Question: I find very difficult to put labels for sites with a DCA in a autoplot or ggplot.
I also want to differentiate the points on the autoplot/ggplot according to their groups.
This is the data and the code I used and it went well until the command for autoplot/ggplot:
'''
library(vegan)
data(dune)
d <- vegdist(dune)
csin <- hclust(d, method = "single")
cl <- cutree(csin, 3)
dune.dca <- decorana(dune)
autoplot(dune.dca)
'''
This is the autoplot obtained:

I am using simple coding and I tried these codes but they didn't led me anywhere:
'''
autoplot(dune.dca, label.size = 3, data = dune, colour = cl)
ggplot(dune.dca(x=DCA1, y=DCA2,colour=cl))
ggplot(dune.dca, display = 'site', pch = 16, col = cl)
ggrepel::geom_text_repel(aes(dune.dca))
'''
If anyone has a simple suggestion, it could be great.
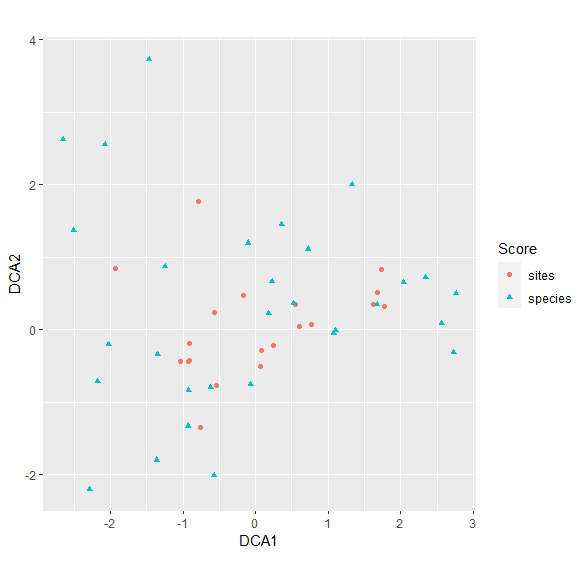
Answer: With the added information (package) I was able to go and dig a bit deeper.
The problem is (in short) that 'autoplot.decorana' adds the data to the specific layer (either 'geom_point' or 'geom_text'). This is not inherited to other layers, so adding additional layers results in blank pages.
Basically notice that one of the 2 code strings below results in an error, and note the position of the 'data' argument:
'''
# Error:
ggplot() +
geom_point(data = mtcars, mapping = aes_string(x = 'hp', y = 'mpg')) +
geom_label(aes(x = hp, y = mpg, label = cyl))
# Work:
ggplot(data = mtcars) +
geom_point(mapping = aes_string(x = 'hp', y = 'mpg')) +
geom_label(aes(x = hp, y = mpg, label = cyl))
'''
'ggvegan:::autoplot.decorana' places data as in the example the returns an error.
I see 2 ways to get around this problem:
1. Extract the layers data using ggplot_build or layer_data and create an overall or single layer mapping.
2. Extract the code for generating the data, and create our plot manually (not using autoplot).
I honestly think the second is simpler, as we might have to extract more information to make our data sensible. By looking at the source code of 'ggvegan:::autoplot.decorana' (simply printing it to console by leaving out brackets) we can extract the below code which generates the same data as used in the plot
'''
ggvegan_data <- function(object, axes = c(1, 2), layers = c("species", "sites"), ...){
obj <- fortify(object, axes = axes, ...)
obj <- obj[obj$Score %in% layers, , drop = FALSE]
want <- obj$Score %in% c("species", "sites")
obj[want, , drop = FALSE]
}
'''
With this we can then generate any plot that we desire, with appropriate mappings rather than layer-individual mappings
'''
dune.plot.data <- ggvegan_data(dune.dca)
p <- ggplot(data = dune.dca, aes(x = DCA1, DCA2, colour = Score)) +
geom_point() +
geom_text(aes(label = Label), nudge_y = 0.3)
p
'''
Which gives us what I hope is your desired output
<URL>